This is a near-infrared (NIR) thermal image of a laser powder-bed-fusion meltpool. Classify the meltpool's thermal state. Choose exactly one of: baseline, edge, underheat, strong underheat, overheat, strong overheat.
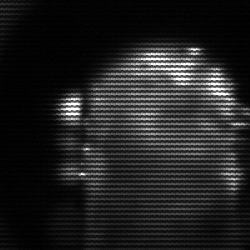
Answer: baseline